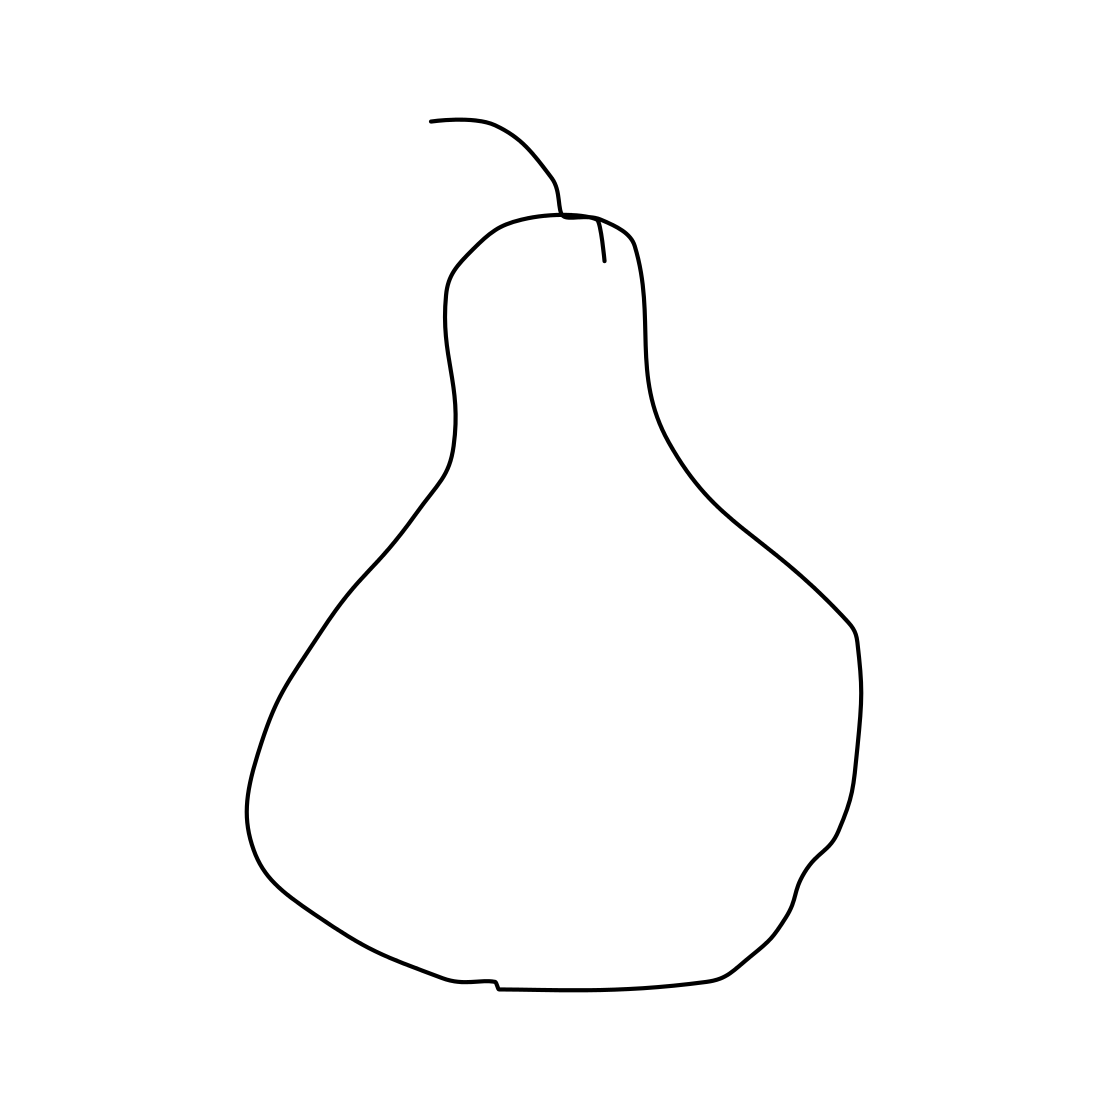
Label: pear